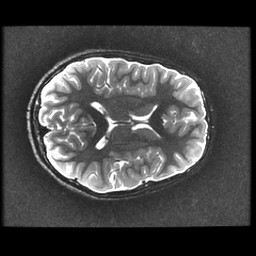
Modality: T2w
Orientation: axial
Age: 9
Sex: male
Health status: ill
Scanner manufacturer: ge
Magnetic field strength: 3 T
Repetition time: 7.5 s
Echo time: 0.1015 s